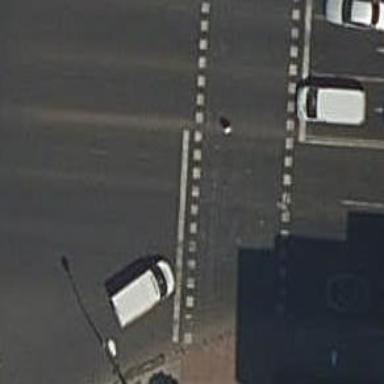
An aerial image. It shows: Road crossing with traffic signals.